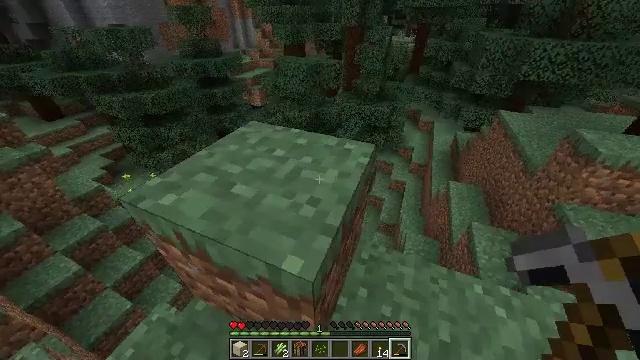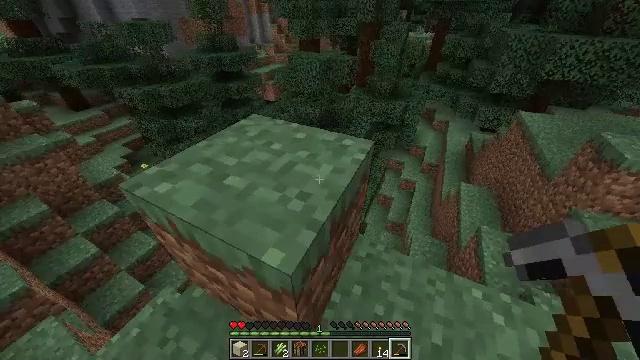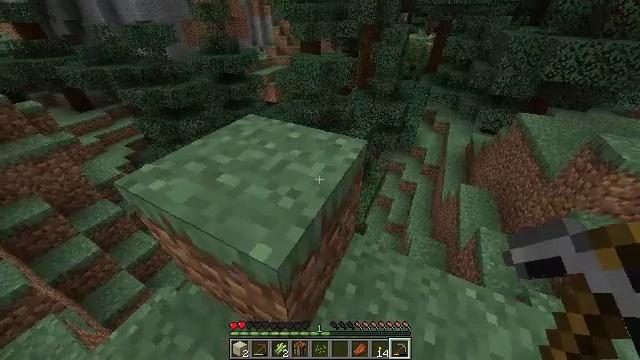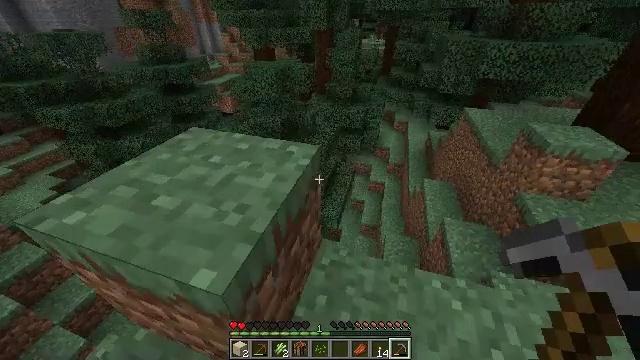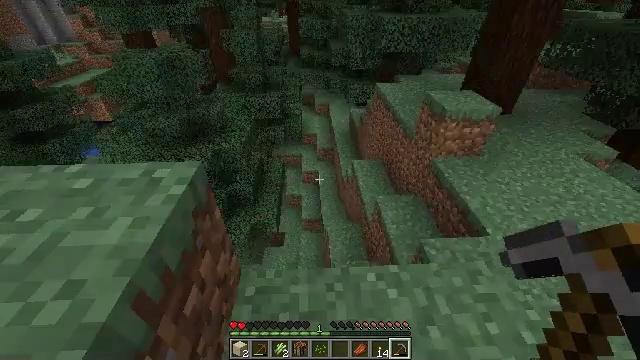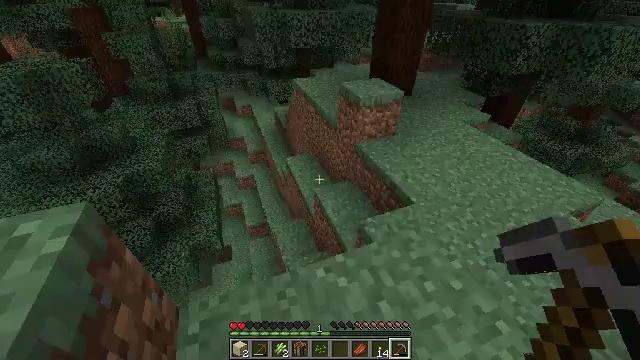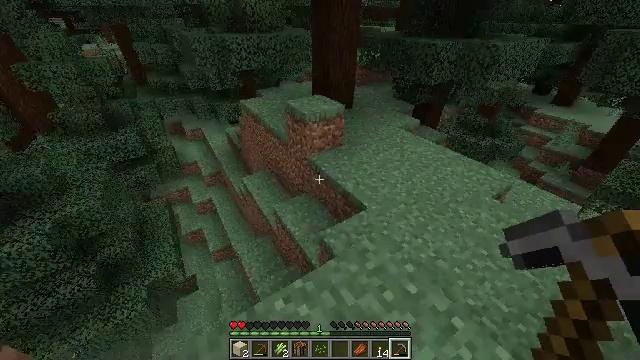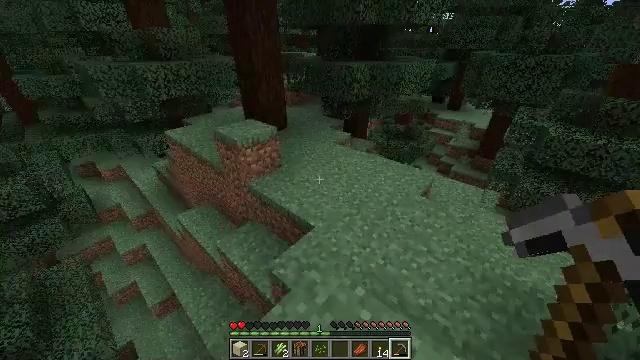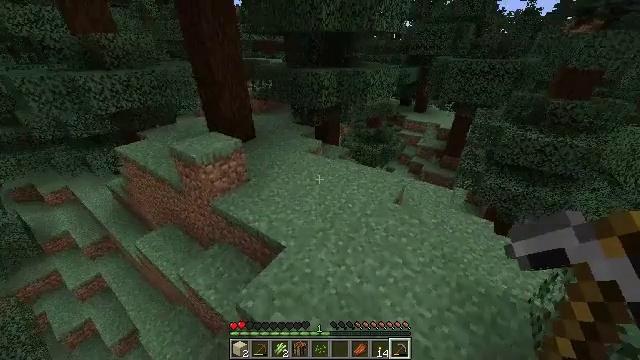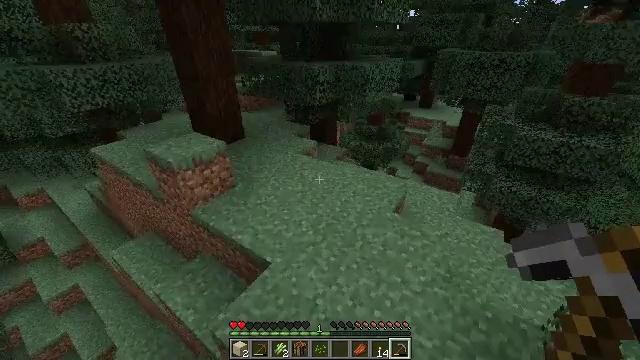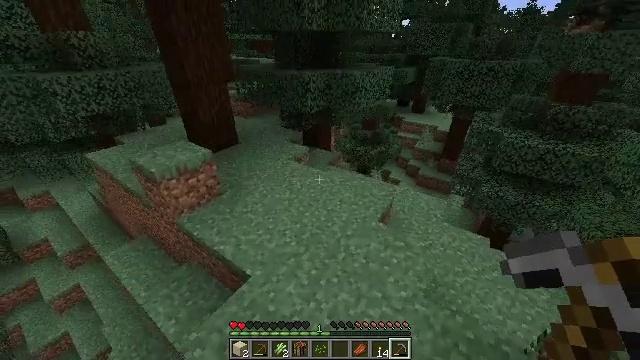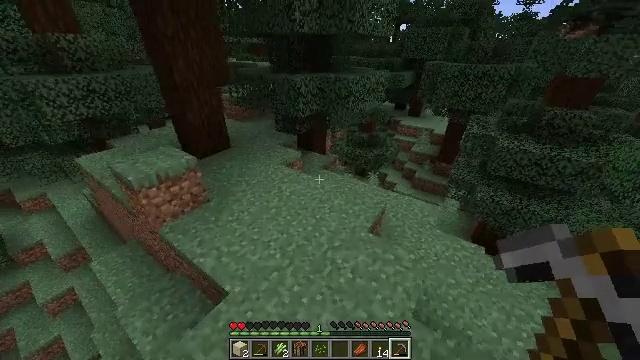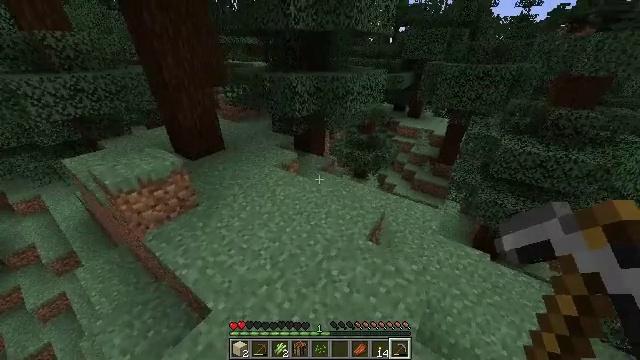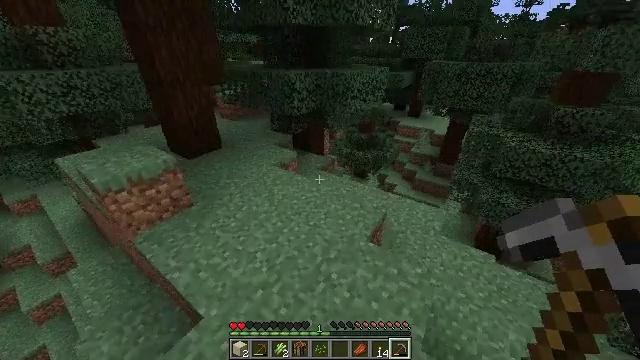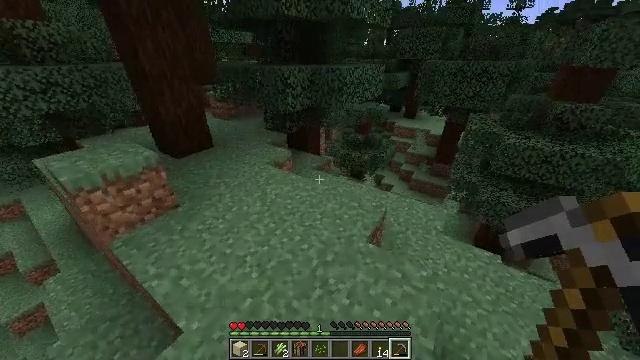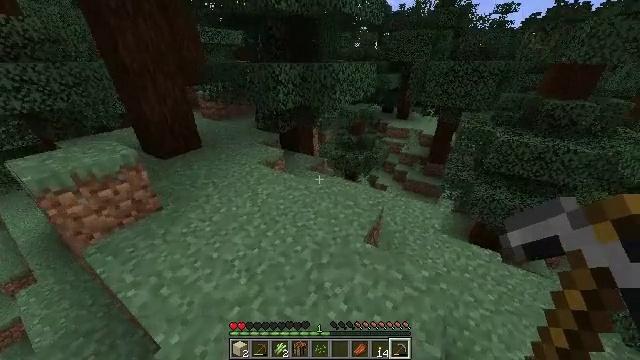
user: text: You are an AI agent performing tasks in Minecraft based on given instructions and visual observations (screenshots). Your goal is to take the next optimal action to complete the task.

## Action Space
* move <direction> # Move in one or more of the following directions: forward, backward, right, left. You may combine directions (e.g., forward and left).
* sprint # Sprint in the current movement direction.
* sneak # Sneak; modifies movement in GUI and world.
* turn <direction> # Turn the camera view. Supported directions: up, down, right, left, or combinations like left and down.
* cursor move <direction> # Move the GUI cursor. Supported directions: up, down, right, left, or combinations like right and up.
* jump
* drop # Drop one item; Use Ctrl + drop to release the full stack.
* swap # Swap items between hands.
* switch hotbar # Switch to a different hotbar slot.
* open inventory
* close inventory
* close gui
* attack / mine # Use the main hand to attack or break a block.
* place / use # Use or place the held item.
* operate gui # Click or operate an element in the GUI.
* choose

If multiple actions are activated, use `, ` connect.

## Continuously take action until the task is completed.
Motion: motion action
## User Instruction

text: Kill aquatic mobs.
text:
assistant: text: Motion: move forward and move right, sprint, turn left and down
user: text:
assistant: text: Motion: move forward and move right, sprint
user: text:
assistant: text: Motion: move forward and move right, sprint, turn right and up
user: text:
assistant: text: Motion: move forward and move right, sprint, turn right and down
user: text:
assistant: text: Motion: move forward and move right, sprint, turn right
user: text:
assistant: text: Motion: move forward and move right, sprint, turn right and up
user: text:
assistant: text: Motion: move forward and move right, sprint, turn right and up
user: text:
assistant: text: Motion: move forward and move right, sprint, turn right and up
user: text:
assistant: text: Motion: move forward and move right, sprint
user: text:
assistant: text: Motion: move forward and move right, sprint
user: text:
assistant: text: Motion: move forward, sprint
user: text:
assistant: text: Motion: move forward, sprint
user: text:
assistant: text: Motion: move forward, sprint
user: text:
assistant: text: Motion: move forward, sprint, turn right
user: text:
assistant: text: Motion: move forward, sprint, turn right
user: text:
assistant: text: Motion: move forward, sprint, turn right and up
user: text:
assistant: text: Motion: move forward, sprint
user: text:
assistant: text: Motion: move forward, sprint
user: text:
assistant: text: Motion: move forward, sprint
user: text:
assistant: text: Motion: move forward, sprint
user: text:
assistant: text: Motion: move forward, sprint
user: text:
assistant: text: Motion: move forward, sprint
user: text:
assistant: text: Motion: move forward, sprint
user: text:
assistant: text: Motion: move forward, sprint
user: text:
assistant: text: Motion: move forward, sprint, turn right
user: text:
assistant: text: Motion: move forward, sprint, turn right and down
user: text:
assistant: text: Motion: move forward, sprint
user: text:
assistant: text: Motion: move forward, sprint
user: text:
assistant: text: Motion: move forward and move right, sprint
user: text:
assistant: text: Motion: move forward and move right, sprint